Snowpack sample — Buffalo Mountain, Silverthorne, Colorado, USA (1/25/25, 10:11 AM MST)
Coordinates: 39.6222, -106.1139
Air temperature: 22 °F
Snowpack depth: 110 cm
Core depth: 30 cm
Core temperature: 42.8 °F
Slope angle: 12°, slope face: 102°
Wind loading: high
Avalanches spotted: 0
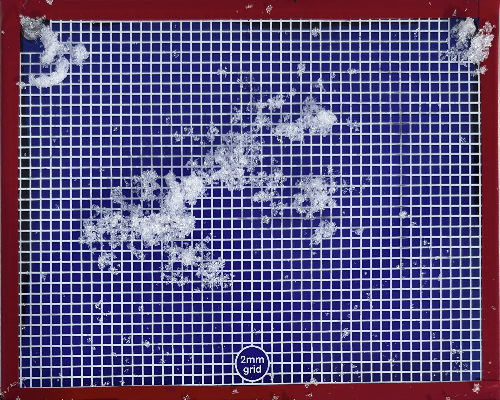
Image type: profile
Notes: No avalanches nearby, collected on the outskirts of a fire break 15 meters from the treeline, on way to Buffalo and Red Mountain